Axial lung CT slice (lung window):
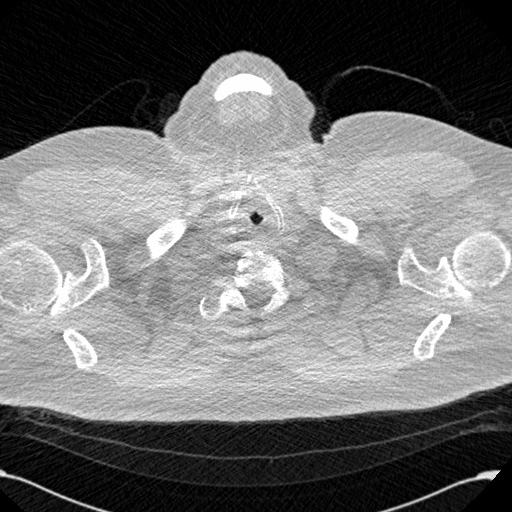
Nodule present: no